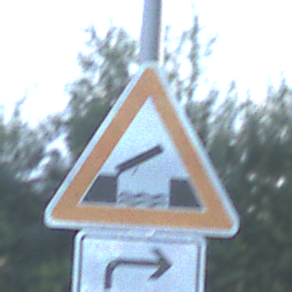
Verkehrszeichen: BeweglicheBruecke
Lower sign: RichtungsangabeDurchPfeile5
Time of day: MorningAfternoon
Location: Outdoor (Nature)
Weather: PartlyCloudy
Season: NotSpecified
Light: Natural